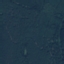
Land use / land cover: Forest